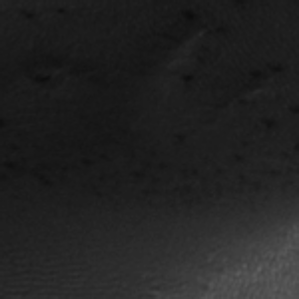
Label: frost